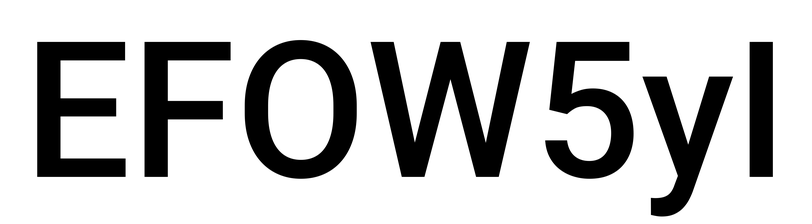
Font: Roboto_Medium